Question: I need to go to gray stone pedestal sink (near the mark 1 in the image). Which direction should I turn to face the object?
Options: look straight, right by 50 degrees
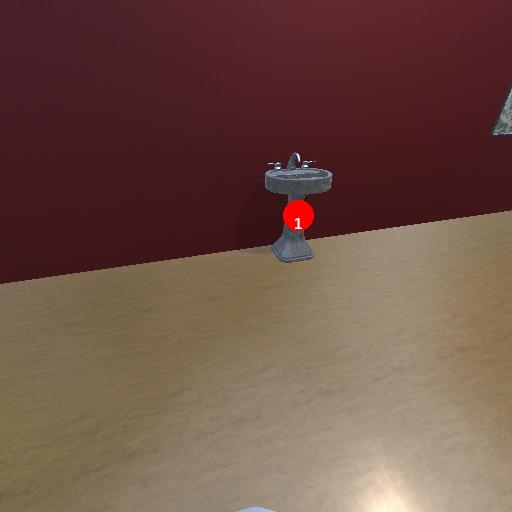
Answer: look straight